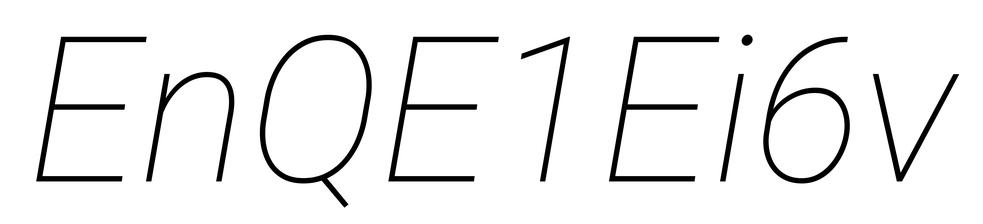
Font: Roboto-Italic_Thin_Italic